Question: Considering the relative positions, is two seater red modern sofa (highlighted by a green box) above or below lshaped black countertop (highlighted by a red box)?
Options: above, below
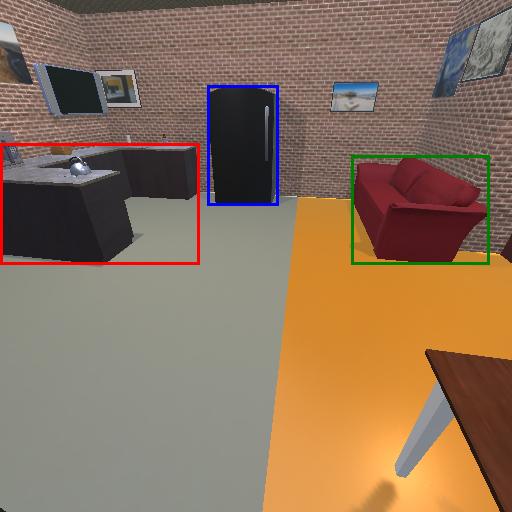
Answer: above